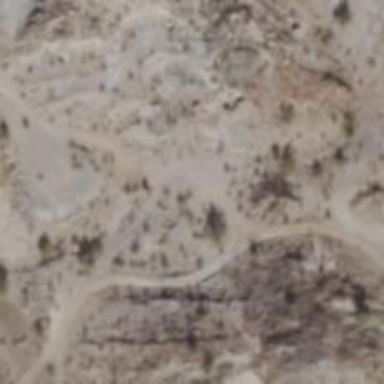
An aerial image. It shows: Quarry area.